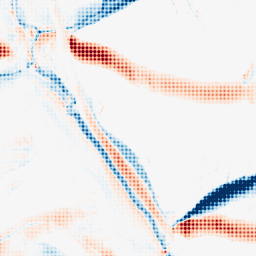
Category: morphological
Decomposition family: morphological_ellipse
Decomposition parameters: operation: average
width: 30
height: 5
Upsampling method: sinc_blackman
Upsampling parameters: scale: 8
kernel_size: 8
Upsampling scale: 8